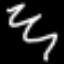
Label: squiggle